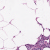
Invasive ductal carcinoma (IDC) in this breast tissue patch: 1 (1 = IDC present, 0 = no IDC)